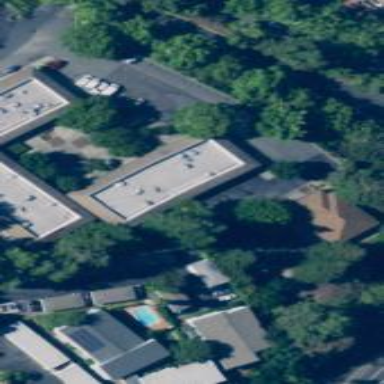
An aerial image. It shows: Commercial building.